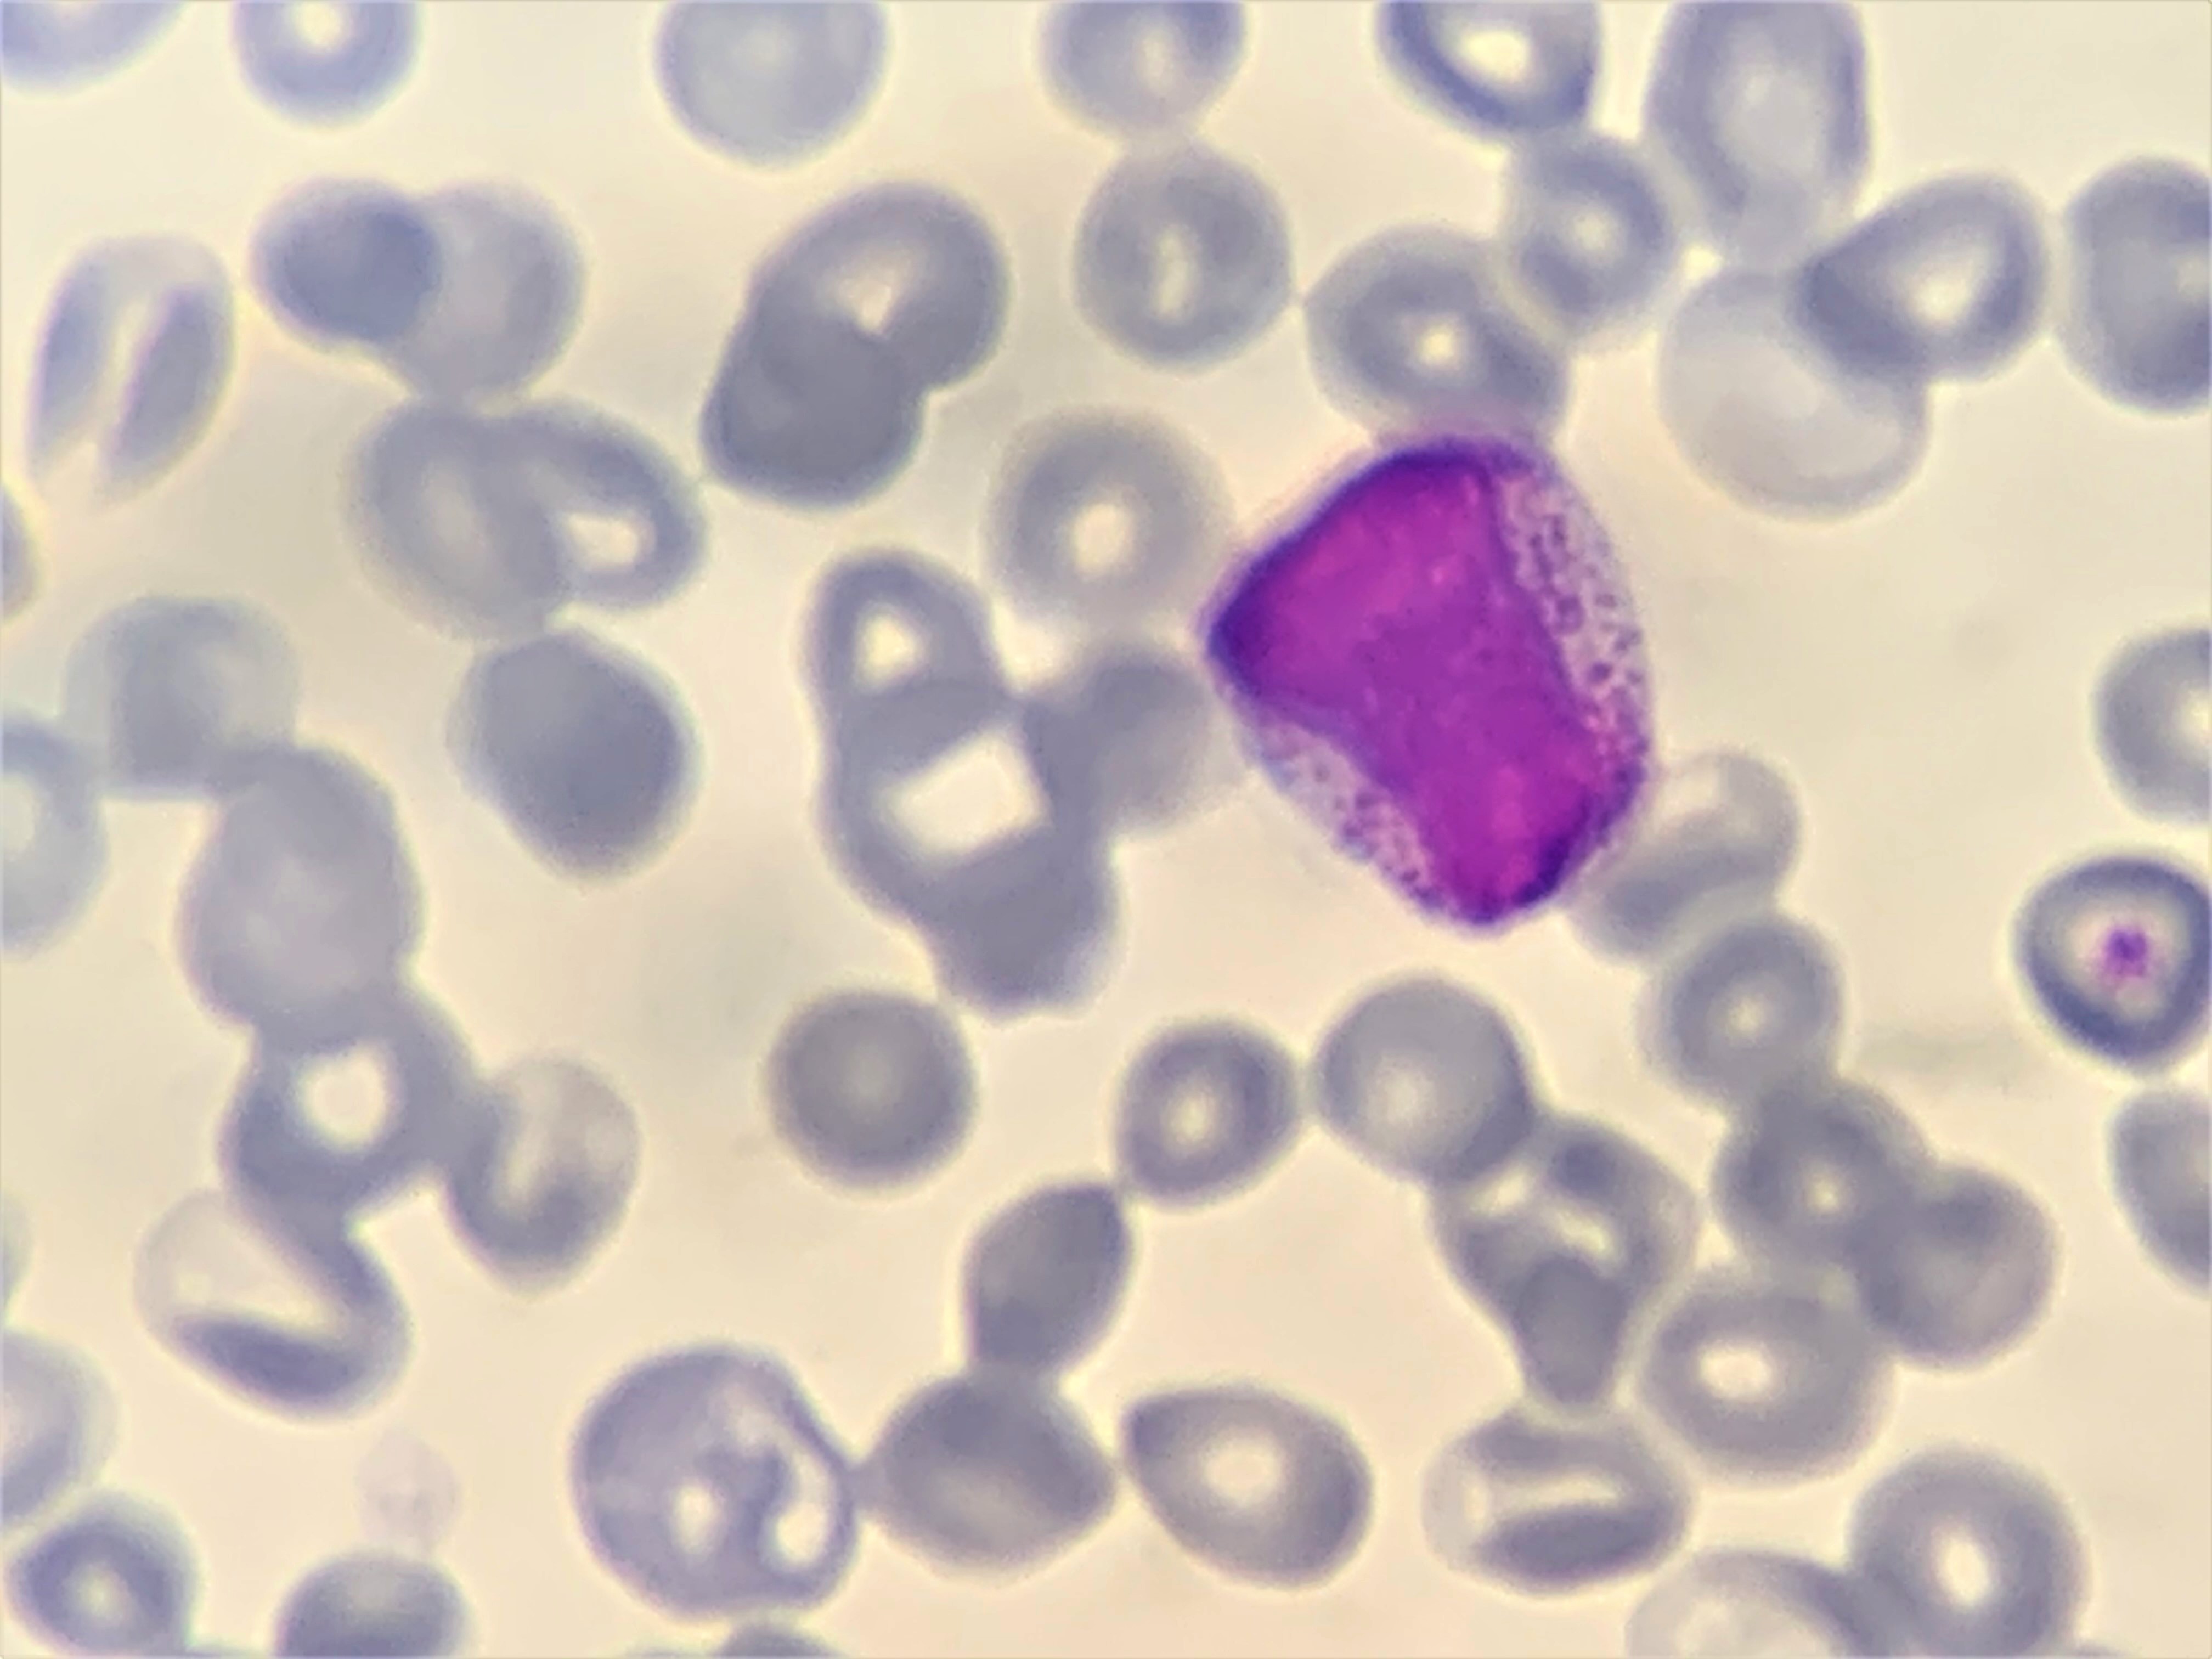
Cell type: MYELOCYTE